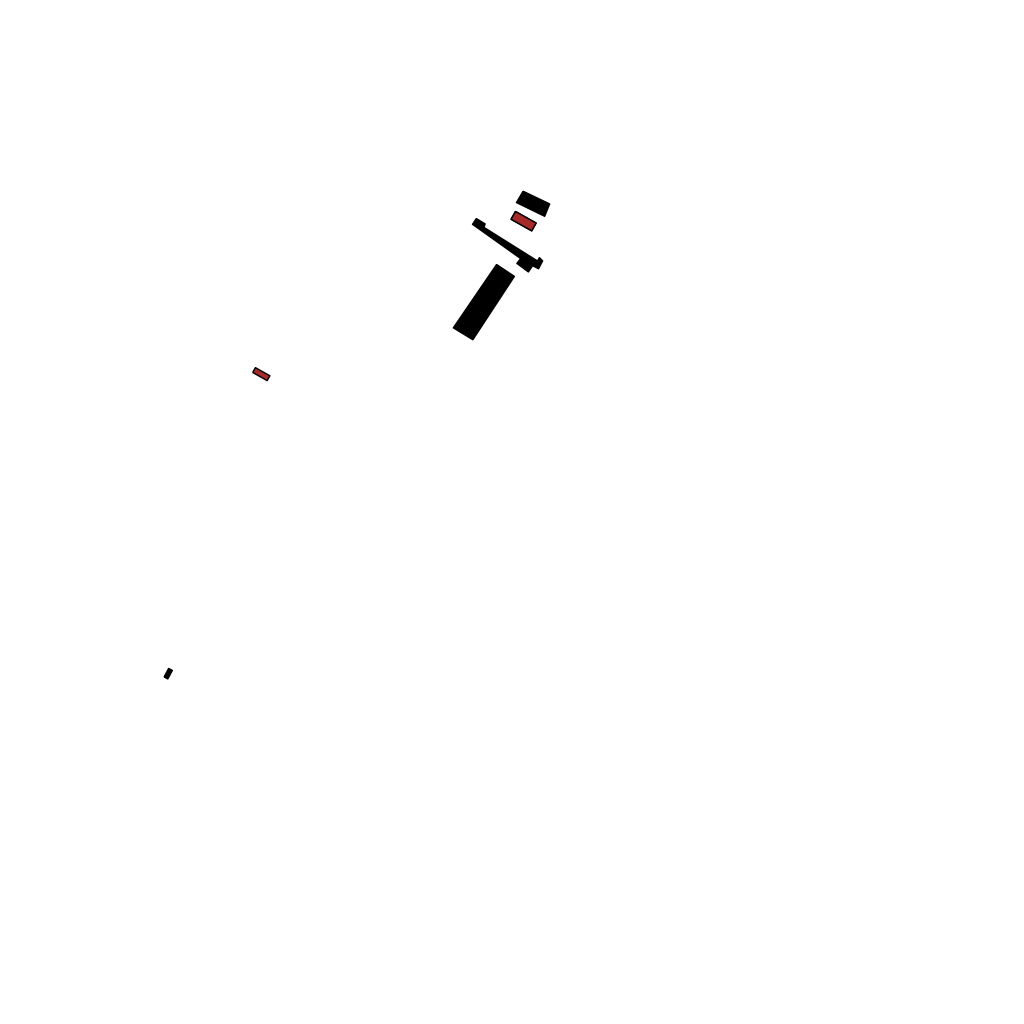
Tags: overhead vector_map, industrial, recreation, residential, special, individual_rise, density_1, Building, Facility, 1.0 km²